Question: What kind of forms are available?
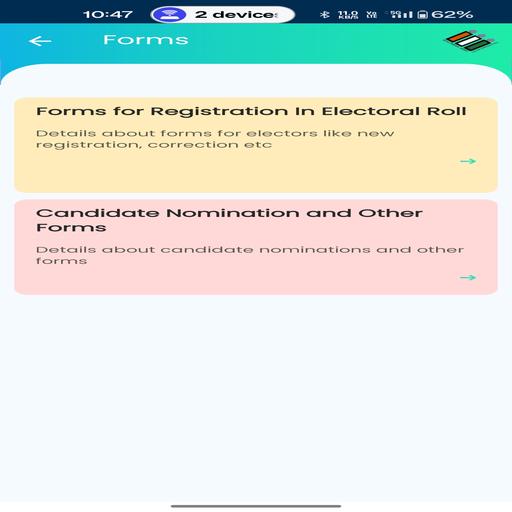
Answer: Registration, Nomination